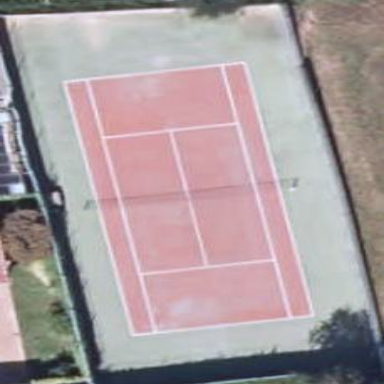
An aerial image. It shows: Tennis court on pitch designated for leisure land.